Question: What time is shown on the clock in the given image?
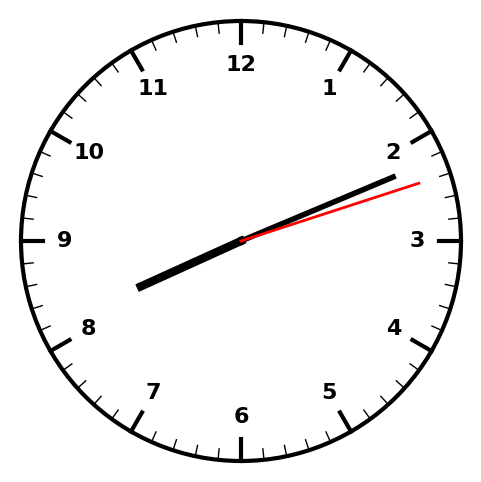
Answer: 08:11:12